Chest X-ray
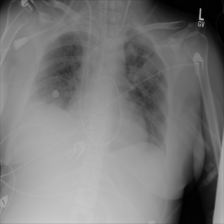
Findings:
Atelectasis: positive
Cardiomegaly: negative
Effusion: negative
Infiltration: negative
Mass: negative
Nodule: negative
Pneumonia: negative
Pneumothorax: negative
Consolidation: negative
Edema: negative
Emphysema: negative
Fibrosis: negative
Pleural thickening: negative
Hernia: negative